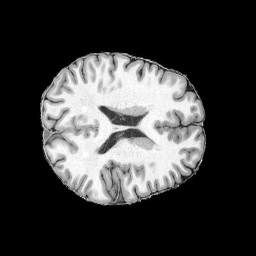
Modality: UNIT1
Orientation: axial